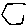
Label: hexagon